Question: We are streaming MPEG-4 media from our servers to our app in a browser.
In what appear to be random occasions, the media assets either refuse to stream, or stream after long timeouts. The elements that have timed out appear on Chrome's network panel in red, but there appears to be no error message associated with them.
The issue appears on multiple browsers (IE11 and Chrome v35 both repro the issue) across multiple platforms (Windows 8, Mac 10.9 and Linux), so we're assuming it's something we've done.
Note that after the resource times out (last line of screen shot), it appears to try again and streams successfully (second last line of screen shot).
Note: the issue may be cache related, in that disabling the browser cache eliminates the symptom (both the timeout and the red line item).
Can anyone enlighten us on what the red line items mean, explicitly? Is there a place where the cause of the red line item is being logged?

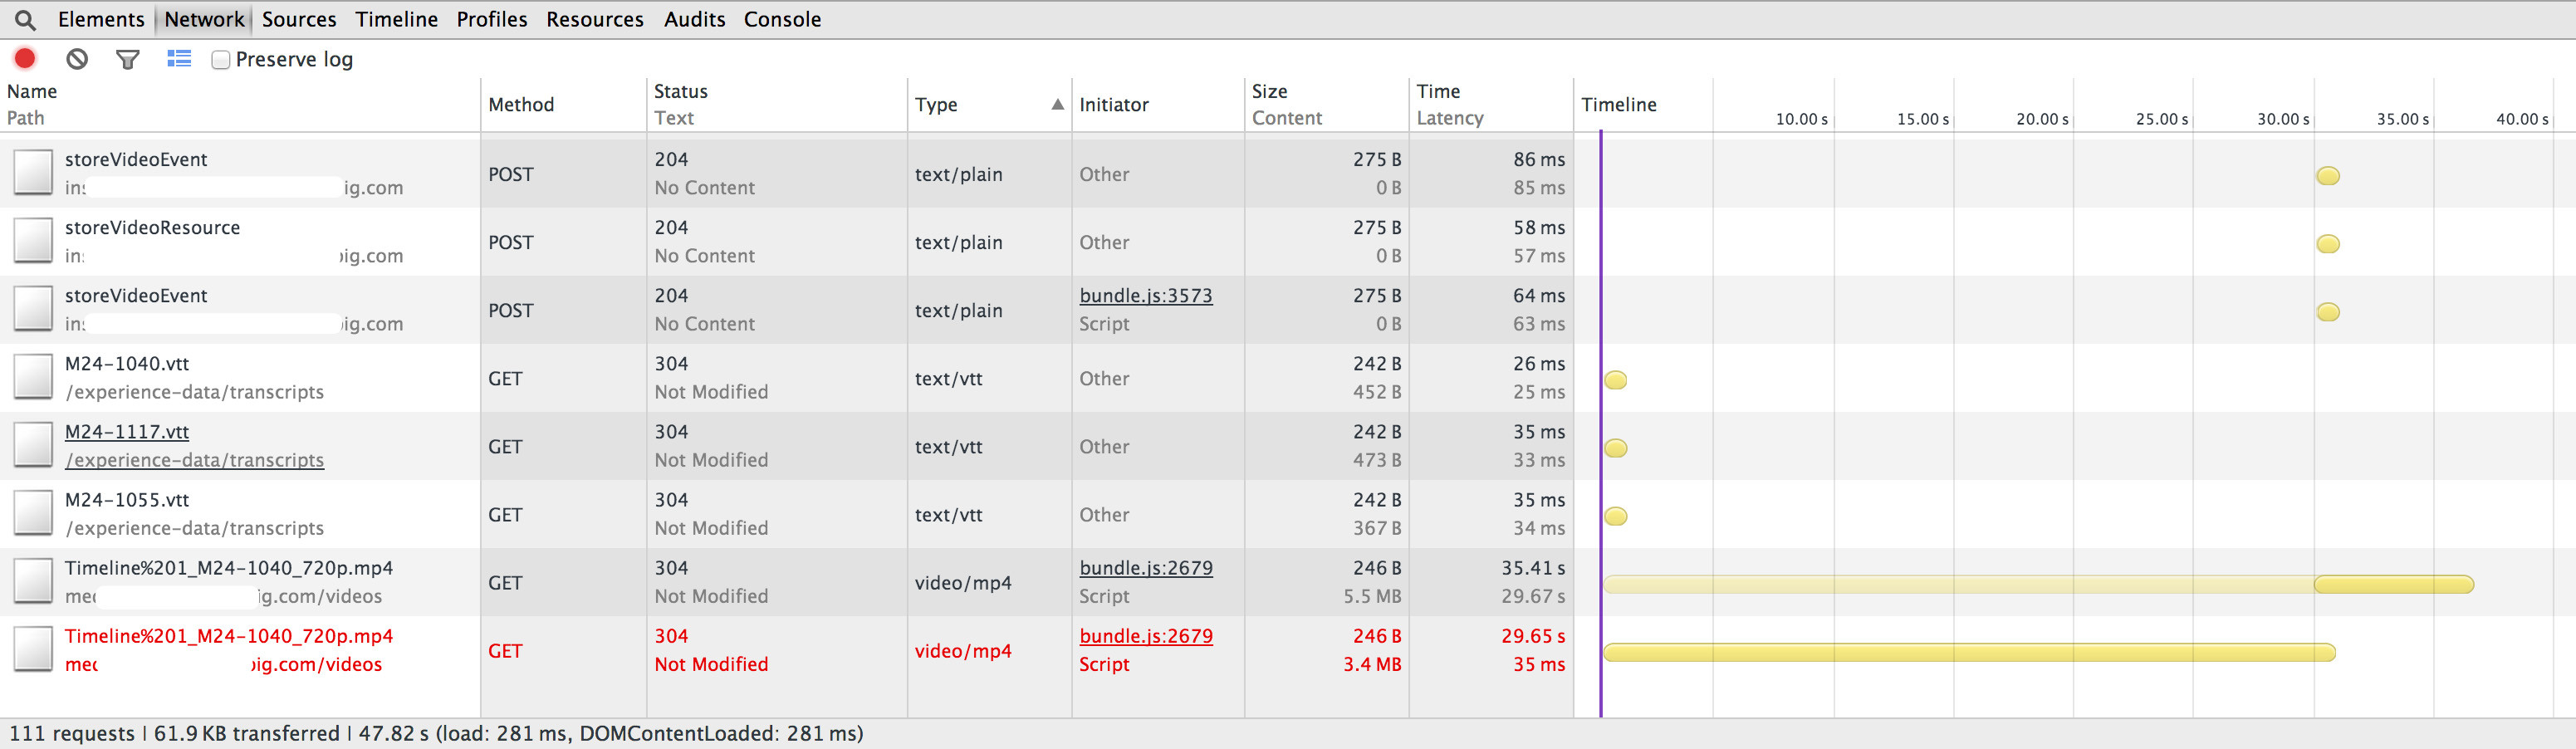
Answer: The red entry in your case means the browser (as HTTP client) aborted the connection before the server ends the HTTP response.